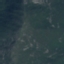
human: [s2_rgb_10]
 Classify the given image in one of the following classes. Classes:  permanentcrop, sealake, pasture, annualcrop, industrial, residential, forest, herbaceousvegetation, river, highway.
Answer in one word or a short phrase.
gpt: HerbaceousVegetation